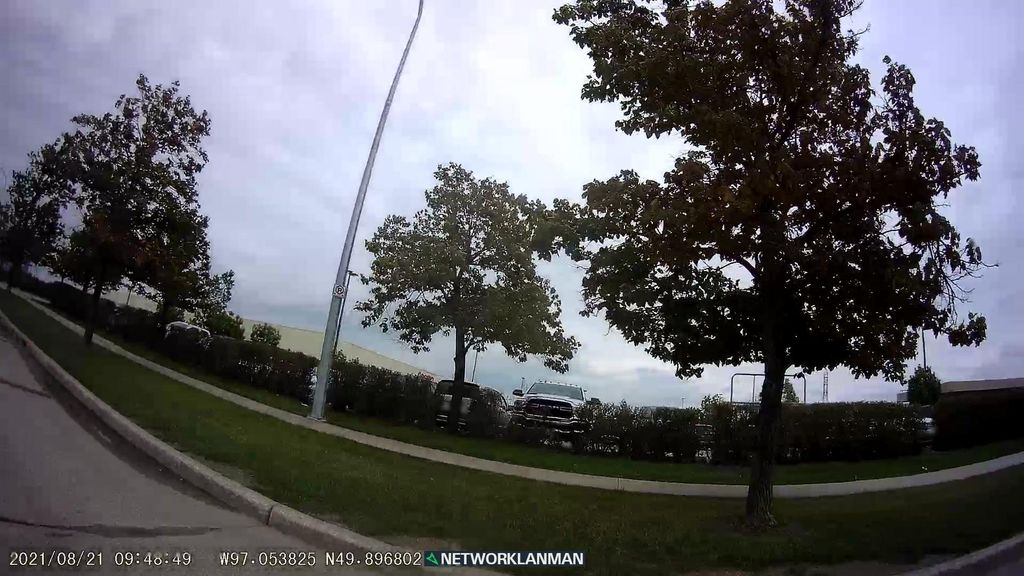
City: winnipeg